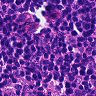
Metastatic tissue present: no